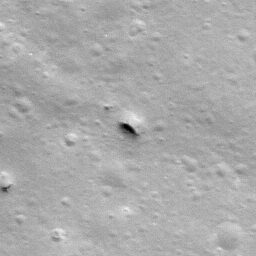
Pit: Stevinus 18
Host crater: Stevinus
Host type: impact_melt
Lunar coordinates: latitude -32.123, longitude 54.875